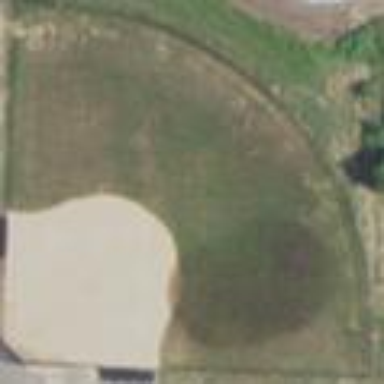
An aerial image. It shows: Baseball pitch for leisure and sports activities.